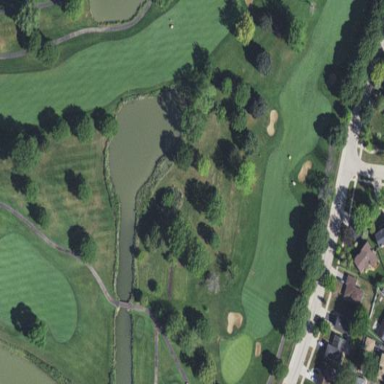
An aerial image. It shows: Golf fairway with grass surface.